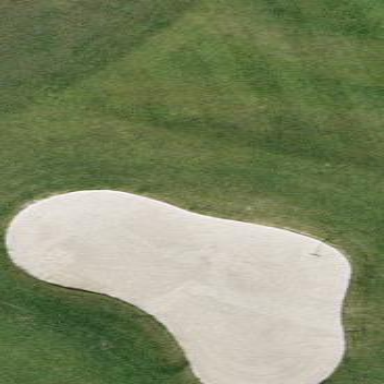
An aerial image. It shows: Sandy area is golf bunker.